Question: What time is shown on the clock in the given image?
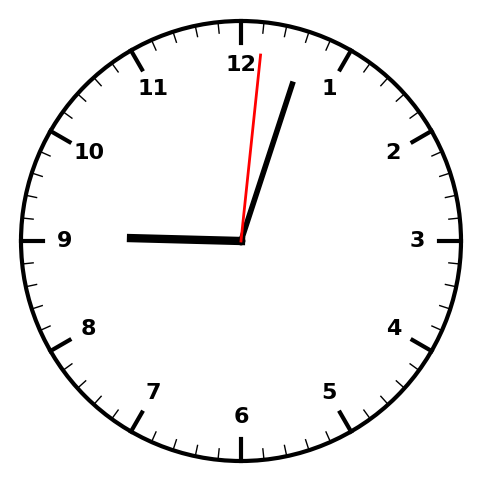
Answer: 09:03:01